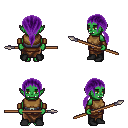
a pixel art fantasy rpg character, female body template, orc, green skin, leather chest armor, robe skirt, purple ponytail hairstyle, leather bracers, black shoes, spear, four views (front, back, left, right), 2x2 character sprite sheet, small pixel art, hard edges, no anti-aliasing